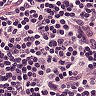
Metastatic tissue present: no